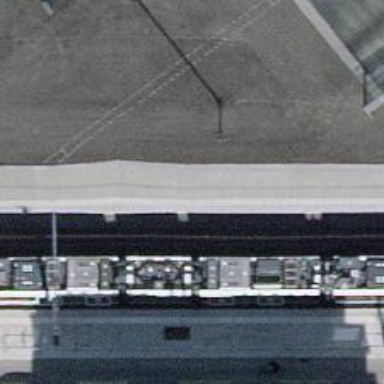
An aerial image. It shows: Tram stop with public transport connection.